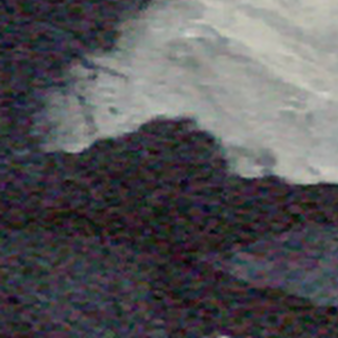
Label: other